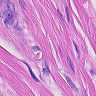
Metastatic tissue present: yes